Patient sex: F
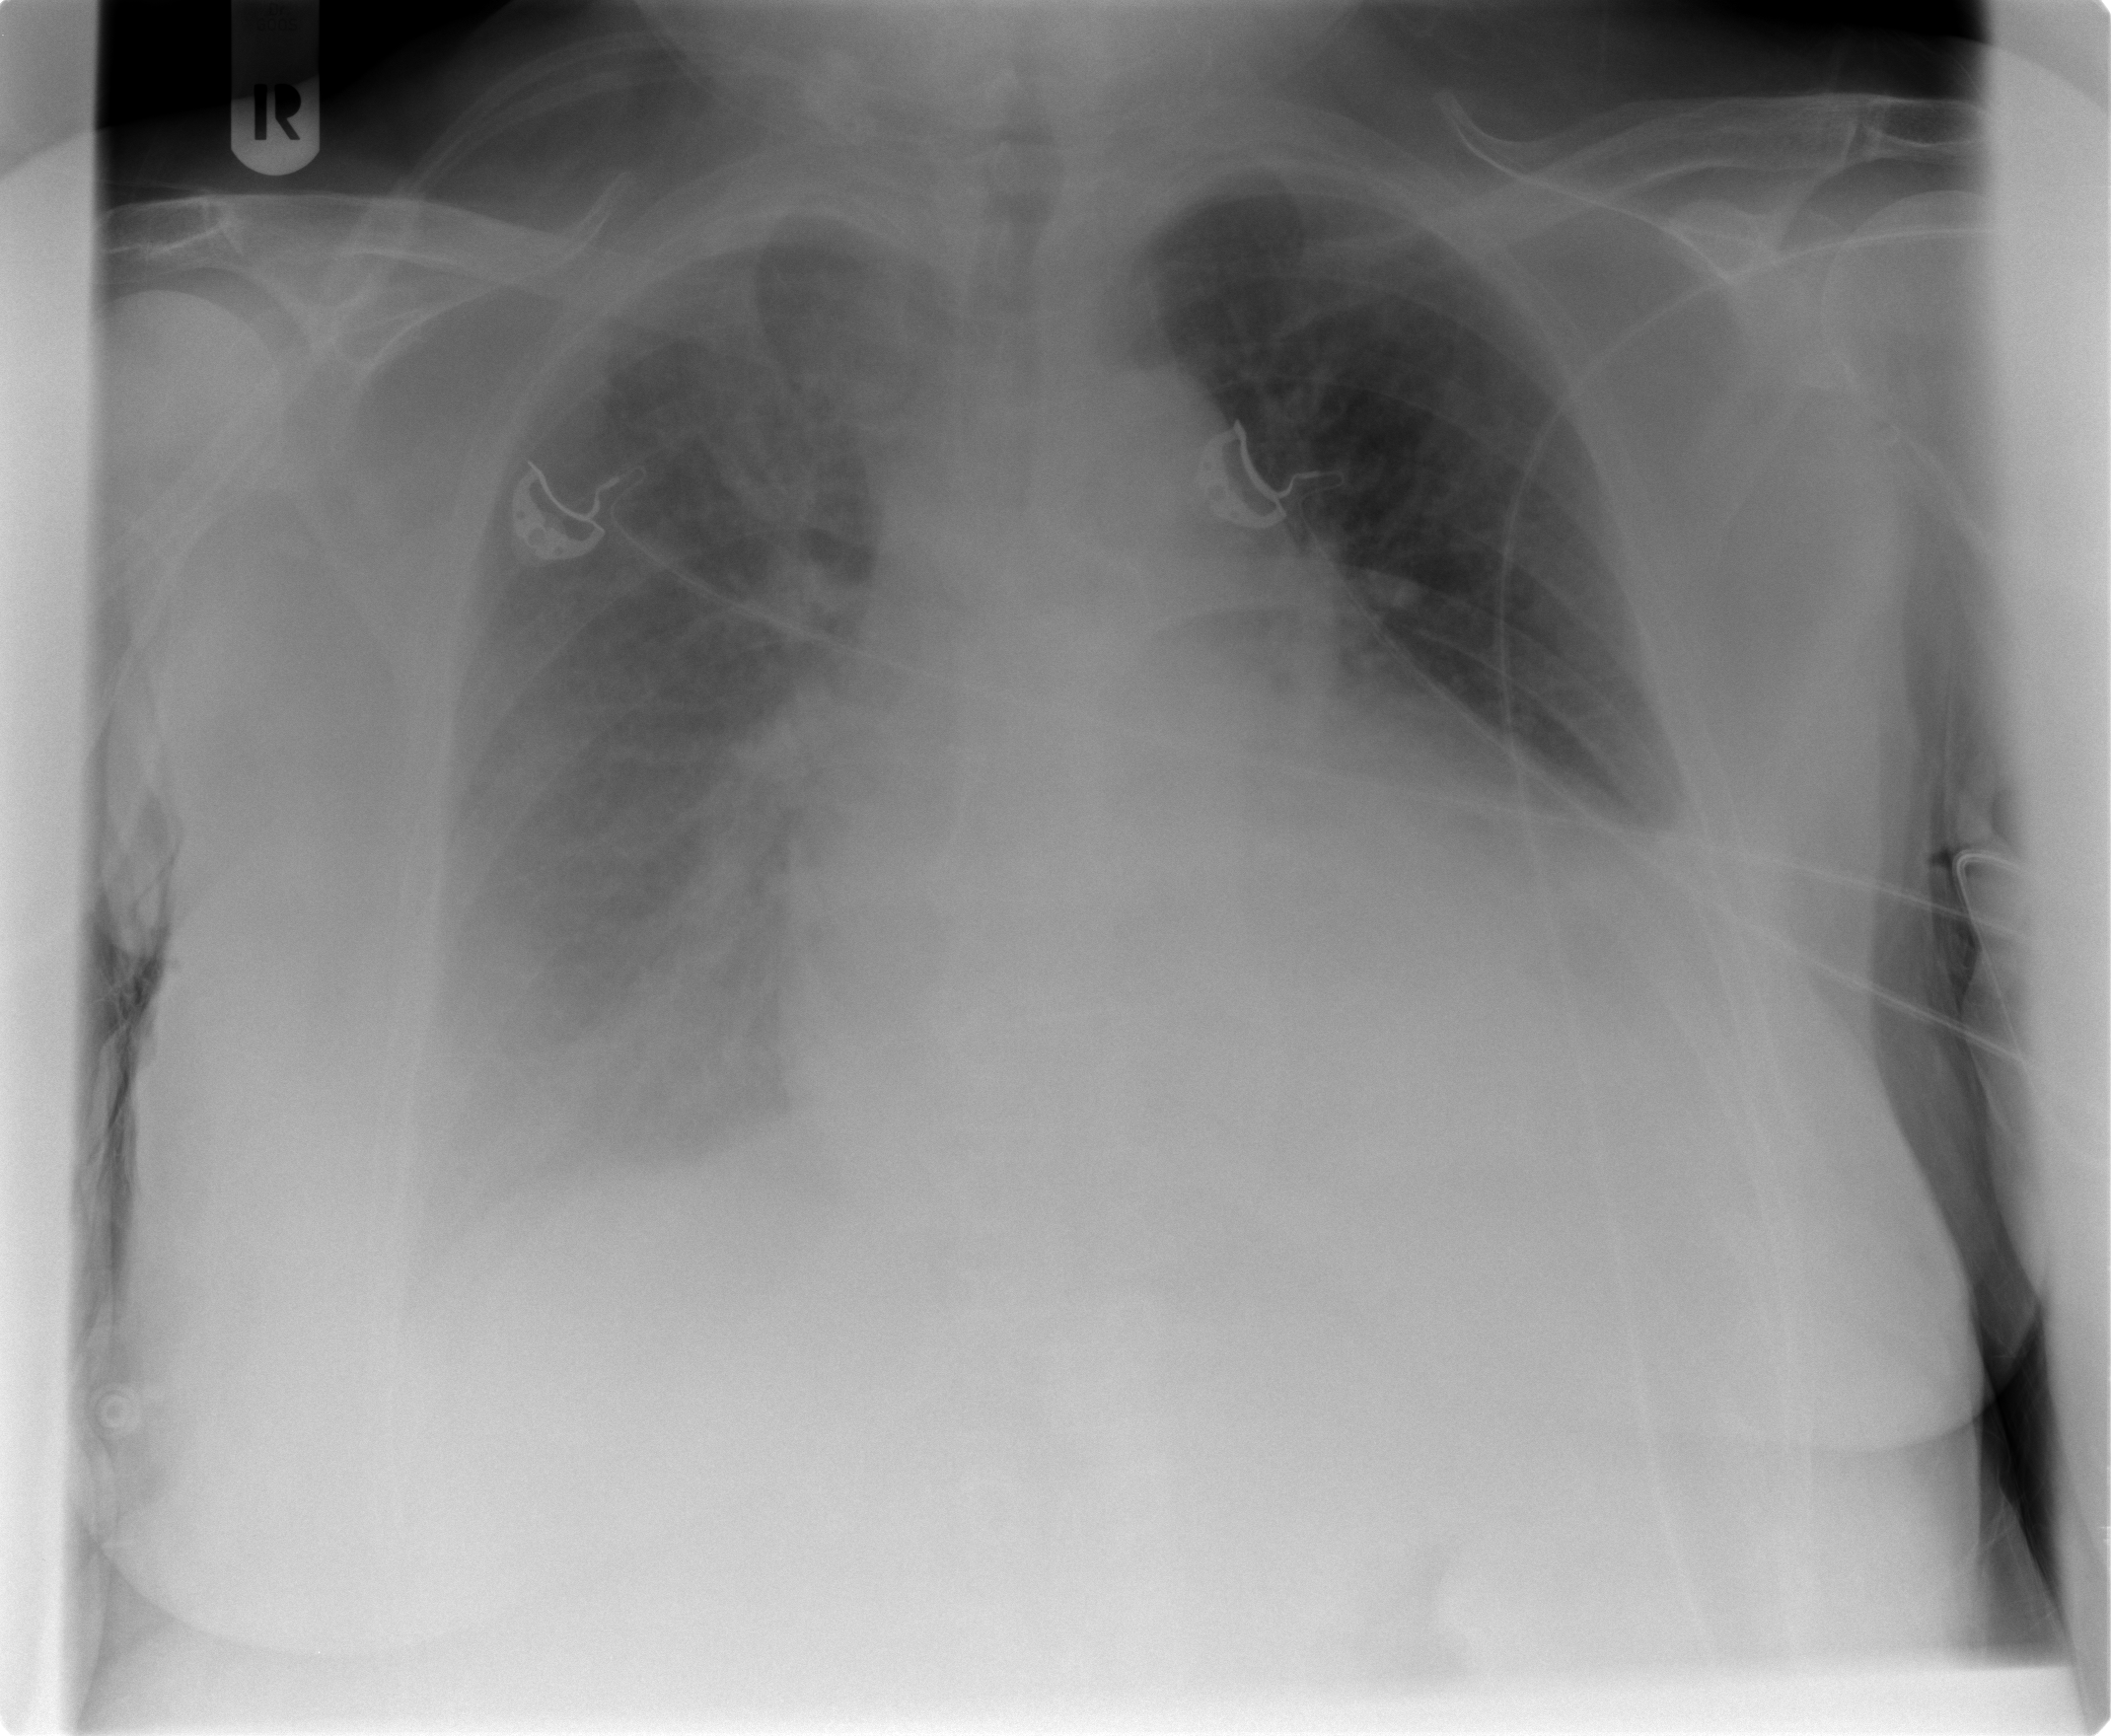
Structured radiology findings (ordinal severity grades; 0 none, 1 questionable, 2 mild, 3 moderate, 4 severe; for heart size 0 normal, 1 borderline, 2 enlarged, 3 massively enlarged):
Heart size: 2
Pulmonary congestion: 2
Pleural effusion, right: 3
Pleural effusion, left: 2
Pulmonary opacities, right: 1
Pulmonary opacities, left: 0
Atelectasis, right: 2
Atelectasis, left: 2